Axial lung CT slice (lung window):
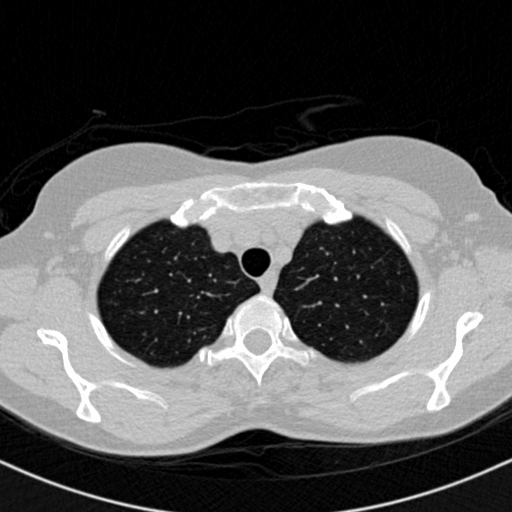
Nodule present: no